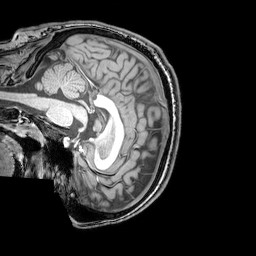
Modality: T1w
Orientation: sagittal
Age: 22
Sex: male
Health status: healthy
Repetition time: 0.081 s
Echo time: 0.037 s